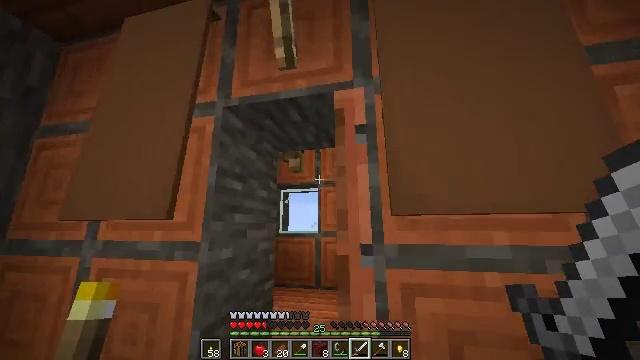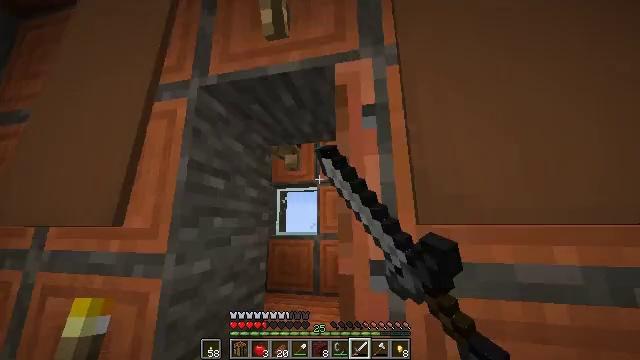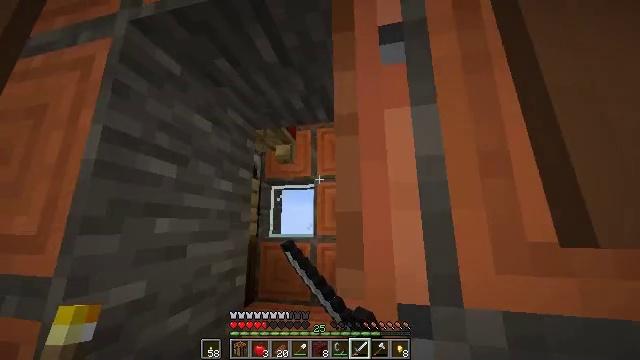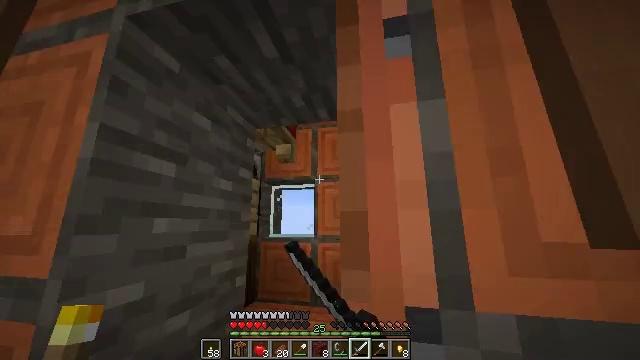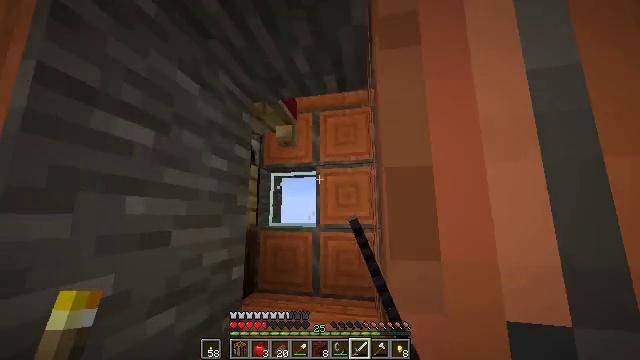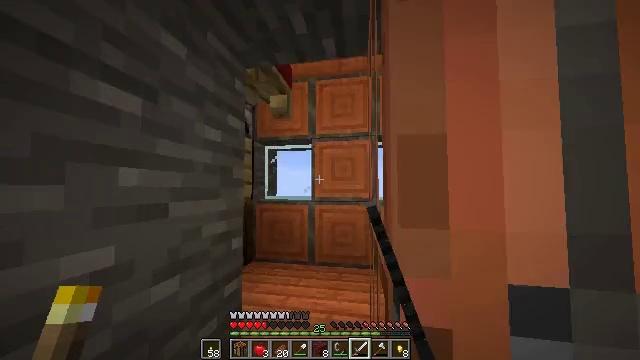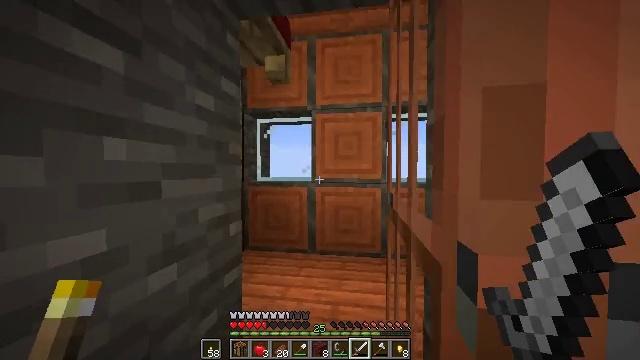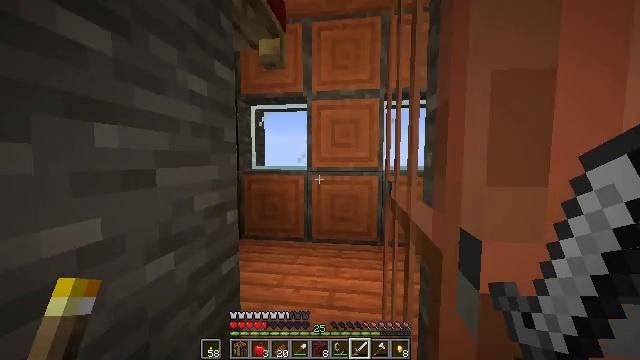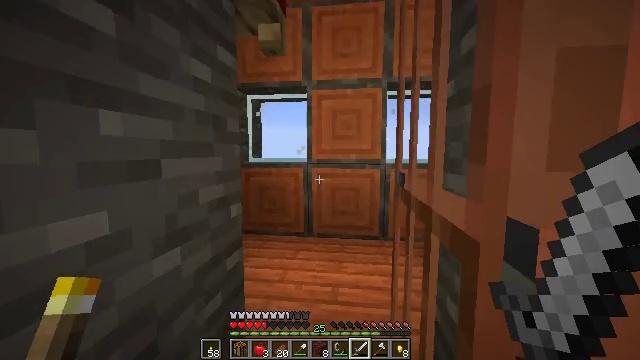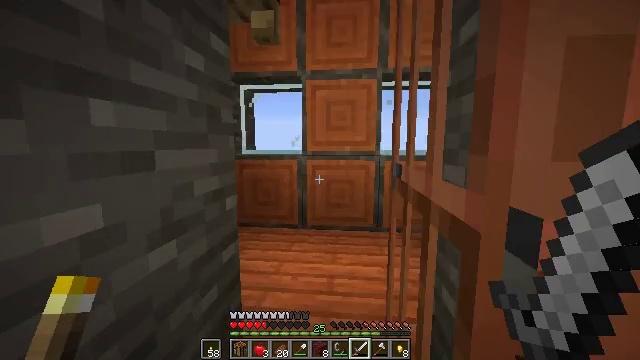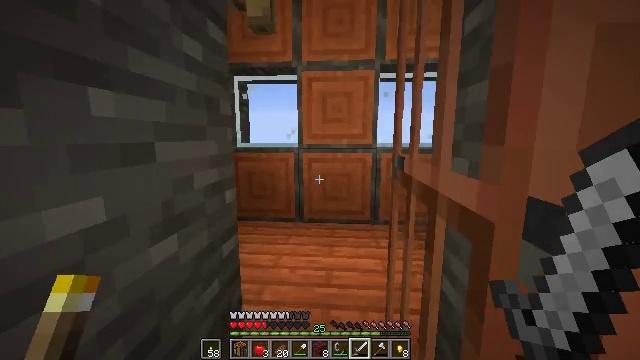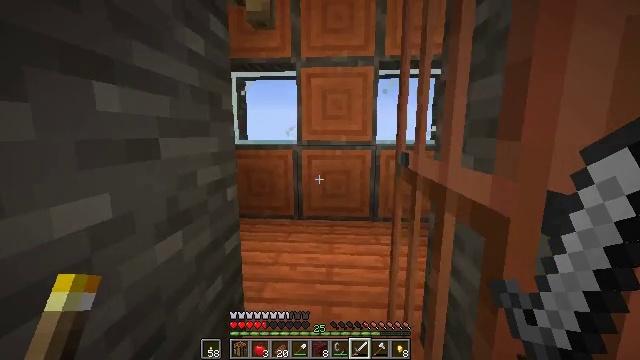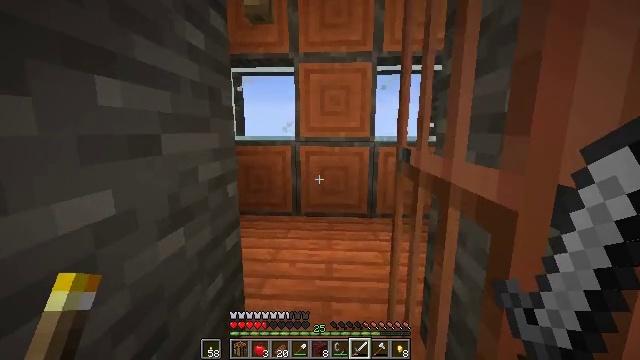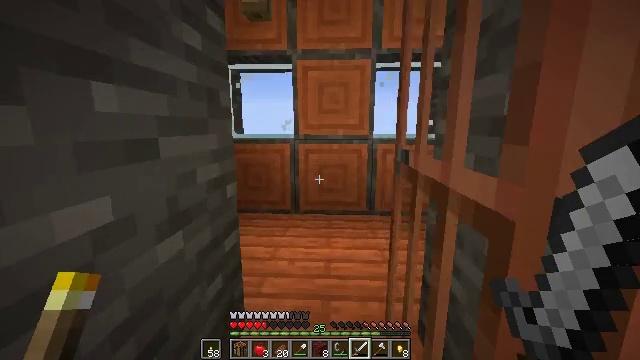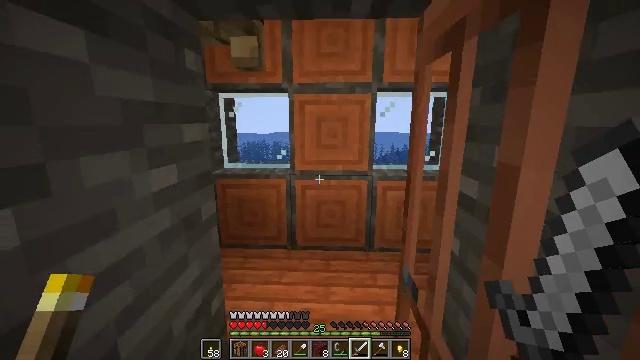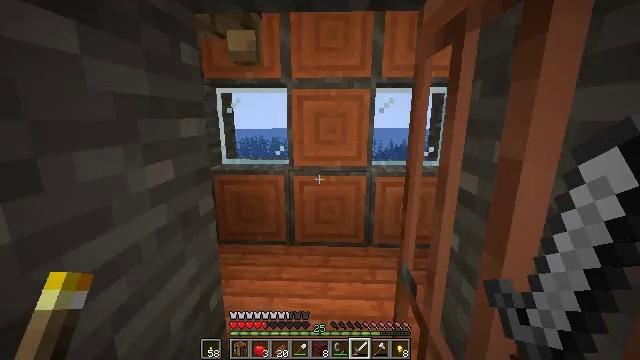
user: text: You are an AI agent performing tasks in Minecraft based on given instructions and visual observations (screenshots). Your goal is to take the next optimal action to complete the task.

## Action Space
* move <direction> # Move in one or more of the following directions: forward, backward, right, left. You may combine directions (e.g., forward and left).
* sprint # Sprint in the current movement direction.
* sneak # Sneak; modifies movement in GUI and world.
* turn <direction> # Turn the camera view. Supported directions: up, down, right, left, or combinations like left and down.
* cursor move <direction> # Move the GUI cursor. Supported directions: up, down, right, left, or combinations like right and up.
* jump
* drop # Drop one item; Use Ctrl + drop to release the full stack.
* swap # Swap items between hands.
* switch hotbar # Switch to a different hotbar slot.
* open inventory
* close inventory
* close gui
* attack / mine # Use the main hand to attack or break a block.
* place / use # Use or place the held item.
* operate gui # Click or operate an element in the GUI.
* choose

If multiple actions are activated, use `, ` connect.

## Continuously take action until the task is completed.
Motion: motion action
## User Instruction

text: Make a diamond sword at the crafting table.
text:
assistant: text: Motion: move forward, use / place
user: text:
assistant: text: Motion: move forward, use / place
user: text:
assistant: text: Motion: move forward, sprint
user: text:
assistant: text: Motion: move forward, sprint, turn down
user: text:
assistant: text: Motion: move forward, sprint, turn right and down
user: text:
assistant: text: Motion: move forward, turn right and down
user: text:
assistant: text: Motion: move forward, turn right and down
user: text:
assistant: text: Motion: move forward, turn down
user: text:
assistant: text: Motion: move forward, turn right and down
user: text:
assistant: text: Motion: move forward, turn right and down
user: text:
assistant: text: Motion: move forward
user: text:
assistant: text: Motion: move forward
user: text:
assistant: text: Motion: move forward
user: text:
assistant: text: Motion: move forward, turn down
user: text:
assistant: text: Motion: move forward
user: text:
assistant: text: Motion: move forward
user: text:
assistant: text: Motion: move forward, turn down
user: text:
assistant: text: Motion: move forward
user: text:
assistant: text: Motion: no_op
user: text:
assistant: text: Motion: no_op
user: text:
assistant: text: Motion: no_op
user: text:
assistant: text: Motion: no_op
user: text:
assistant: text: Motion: move forward
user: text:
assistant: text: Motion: move forward
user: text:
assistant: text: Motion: move forward
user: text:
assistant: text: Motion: move forward
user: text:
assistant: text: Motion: move forward, turn left
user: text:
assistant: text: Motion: move forward, turn left
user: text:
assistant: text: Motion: turn left and up
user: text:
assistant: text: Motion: turn left and up